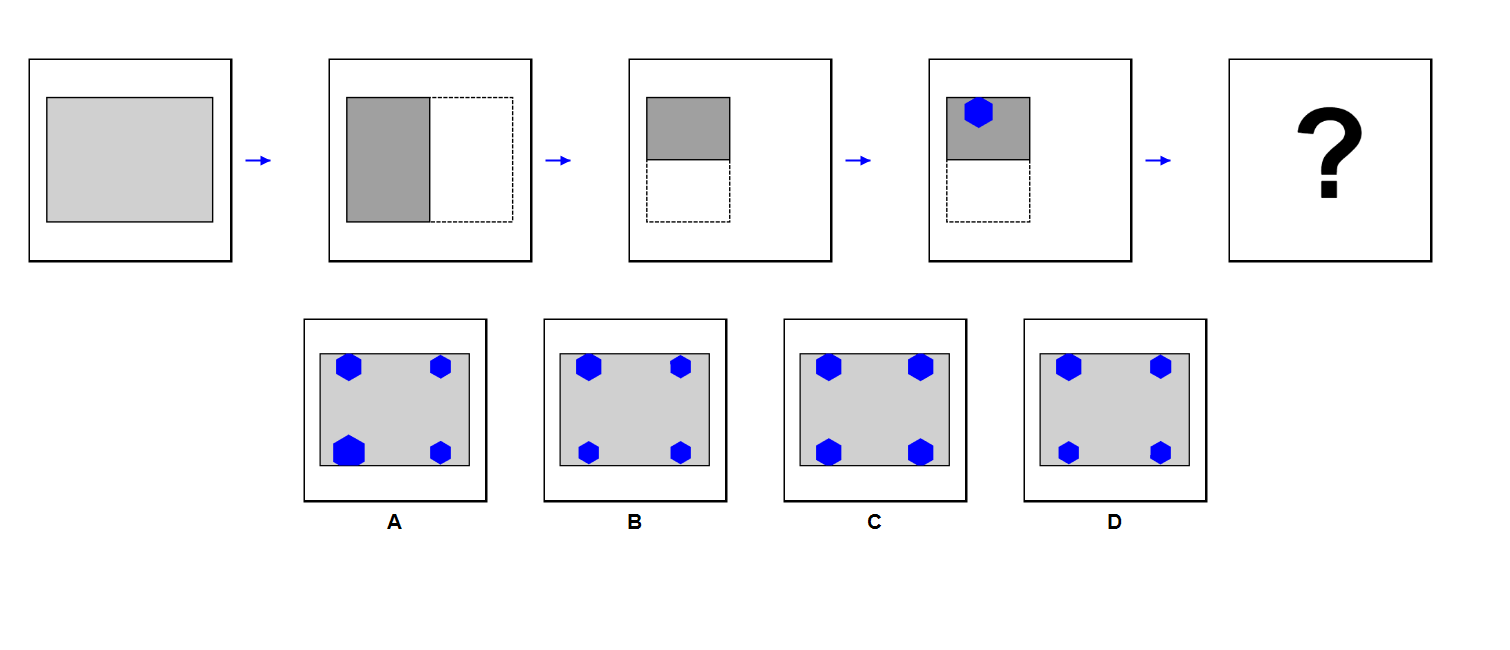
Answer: C